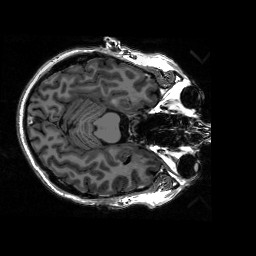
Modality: T1w
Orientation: coronal
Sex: male